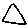
Label: triangle